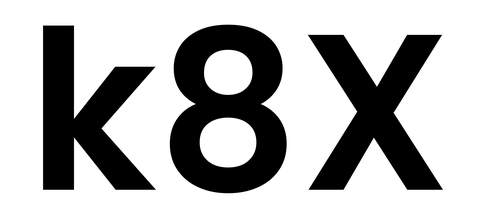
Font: Poppins-SemiBold